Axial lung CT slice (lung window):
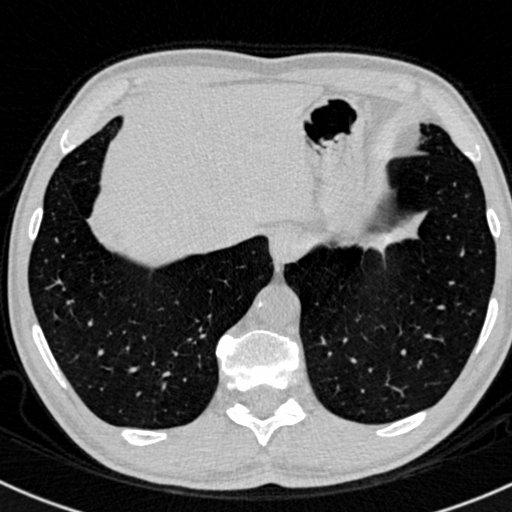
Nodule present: no